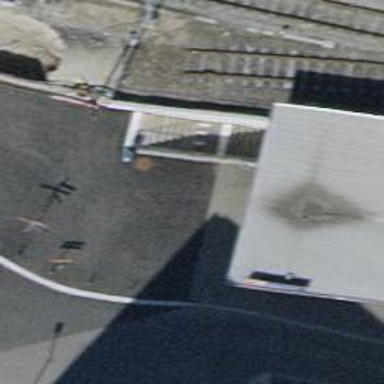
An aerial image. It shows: Bicycle parking area with asphalt surface. The parking area is equipped with bike racks.